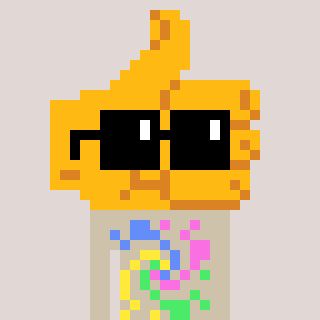
a pixel art character with square black sunglasses, a thumbsup-shaped head and a bege-colored body on a warm background